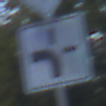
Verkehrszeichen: VerlaufVorfahrtsstrasse1
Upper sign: Vorfahrtsstrasse
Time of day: SunriseSunset
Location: Outdoor (Urban)
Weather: Clear
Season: NotSpecified
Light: Natural